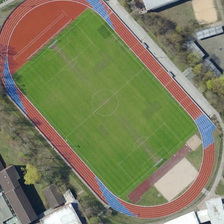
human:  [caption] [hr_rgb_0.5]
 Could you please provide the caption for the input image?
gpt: here are the green grass and the tree that has just germinated .

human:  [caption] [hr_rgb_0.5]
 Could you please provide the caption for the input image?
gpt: there are a few trees around a plastic playground .

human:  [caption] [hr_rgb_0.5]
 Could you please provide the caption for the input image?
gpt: the playground consists of a red track and a green football field .

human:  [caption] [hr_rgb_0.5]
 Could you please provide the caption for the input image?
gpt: two buildings and the road around the playground .

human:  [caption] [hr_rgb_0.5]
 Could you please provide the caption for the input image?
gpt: the playground consists of a red track and a green football field .